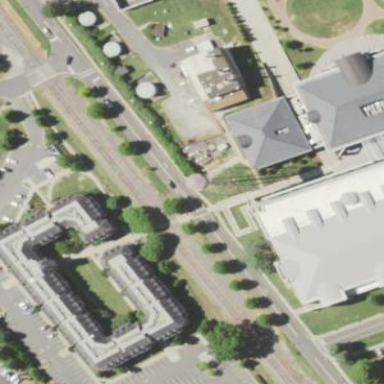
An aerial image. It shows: Dormitory building.